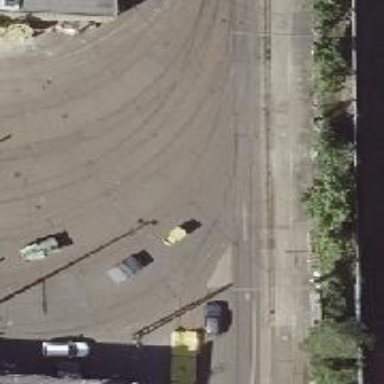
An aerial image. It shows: Tram railway yard with electrified contact lines.